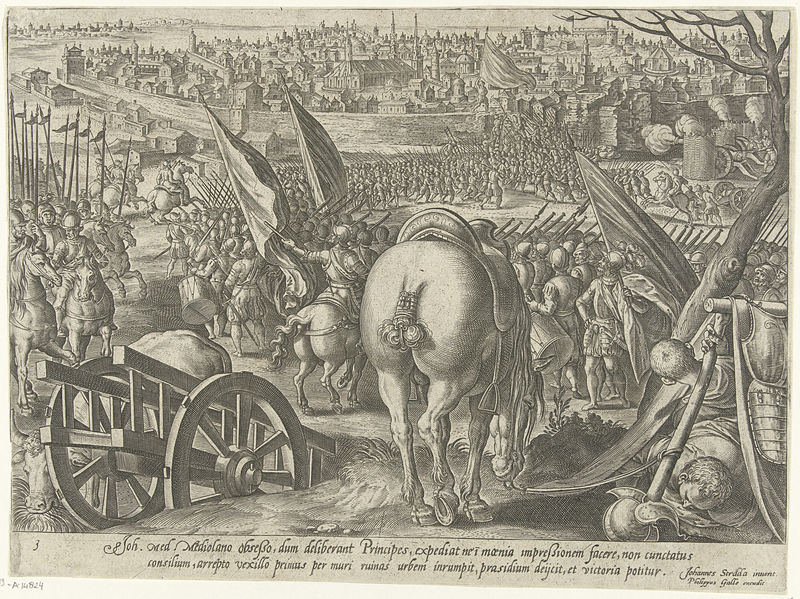
Titel: Inname van Milaan
Künstler: Philips Galle
Standort: Amsterdam
Institution: Rijksmuseum
Schlagwörter: baum, stadt, haus, mensch, häuser, kirche, qualm, rauch, karren, pferd, reiter, sattel, schrift, fahnen, flagge, mauer, rad, wagen, krieg, schlacht, soldaten, kirchen, kanone, druck, stich, text, waffen, waffe, ritter, armee, stadtmauer, lanzen, kanonen, latein, truppen, häser, 3, po, f, pferdepo, trommenl